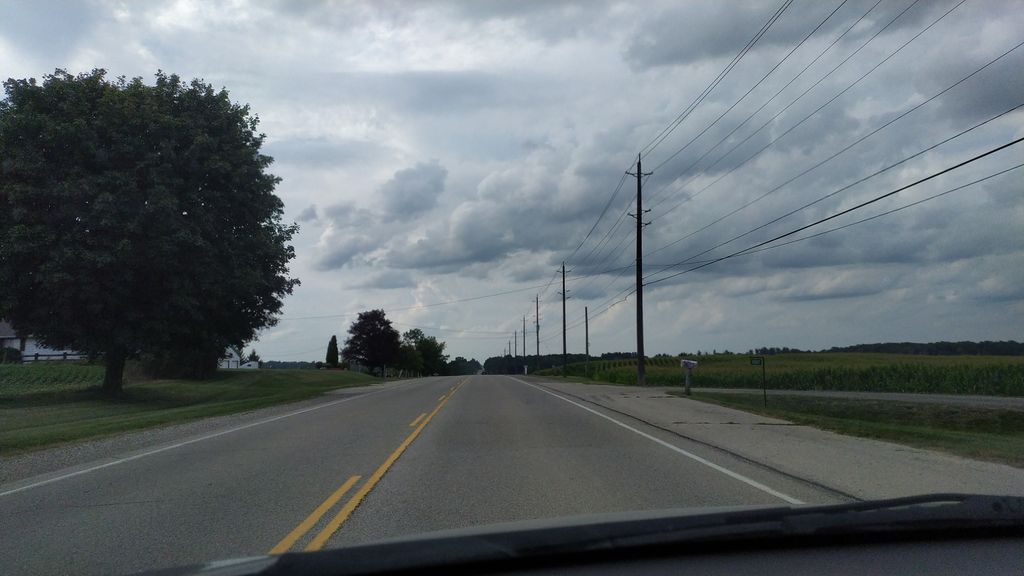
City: kitchener-waterloo